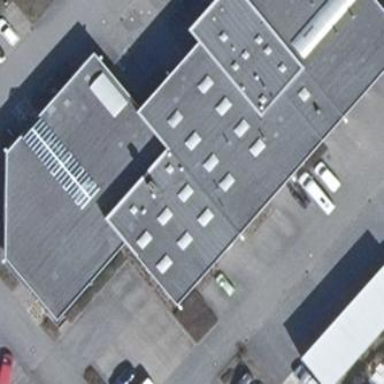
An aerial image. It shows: Building that houses car shop.